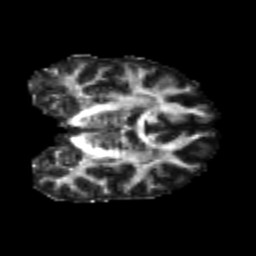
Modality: FA
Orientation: coronal
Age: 21
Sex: male
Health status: healthy
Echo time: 0.074 s